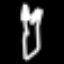
Label: fork